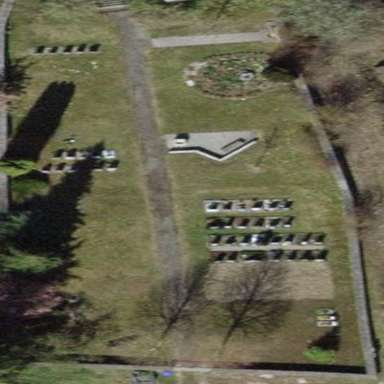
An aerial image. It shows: Cemetery.